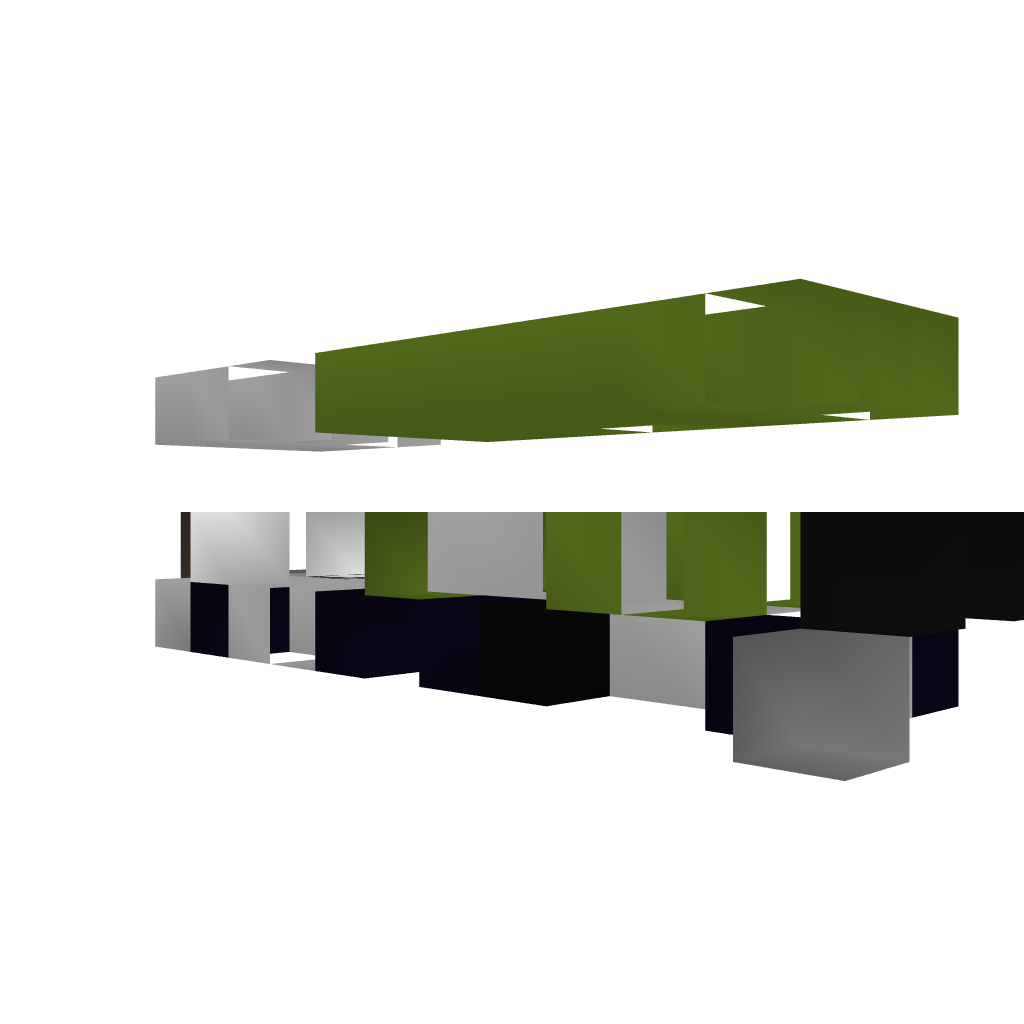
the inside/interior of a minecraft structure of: Cargo Truck